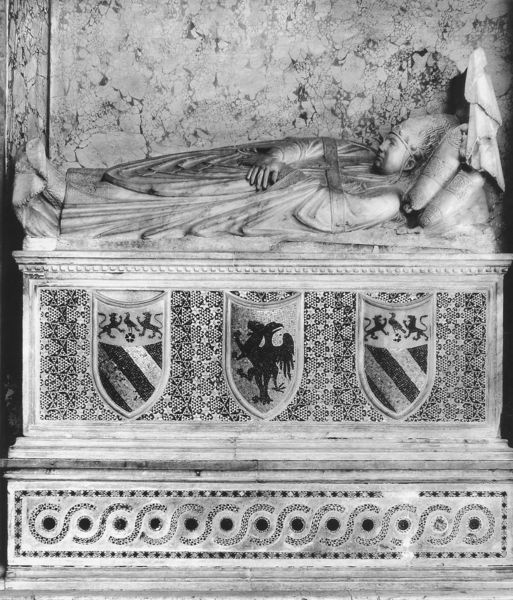
Titel: Grabmal für Papst Honorius IV.
Künstler: Arnolfo di Cambio
Standort: Rom, S. Maria in Aracoeli (EU - I - Latium)
Schlagwörter: adler, schlaf, vogel, marmor, blüten, muster, mütze, falten, sockel, stein, tod, tot, toter, geistlicher, gewand, ranken, relief, italien, bischof, kissen, papst, dekor, ornamente, plastik, liegend, denkmal, wappen, gruft, sarg, löwen, grab, greif, heiliger, grabmal, sarkophag, tumba, epitaph, heraldik, renaiisance, pabst, bischoffsmütze, grabstuhl, gesitolicher